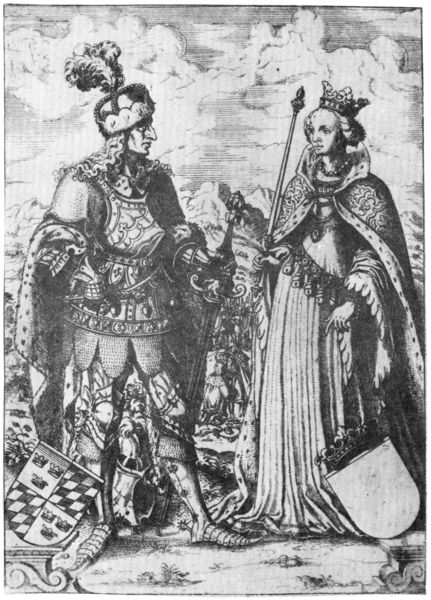
Titel: Bildnis von Theodorus III
Künstler: Jost Amman
Institution: (Seriendruck)
Schlagwörter: berg, feder, gemälde, himmel, mann, umhang, weiß, wolken, landschaft, frau, hintergrund, hut, kleid, nase, profil, schmuck, schwarz, zeichnung, gürtel, mütze, falten, federn, hermelin, kragen, pelz, rahmen, bildnis, hände, portrait, porträt, schlank, gewand, haare, mantel, reich, paar, krone, locken, schuhe, berge, gebirge, kette, grafik, graphik, könig, faltenwurf, dünn, schild, panzer, buch, bayern, druck, radierung, stich, seite, schwarzweiß, schwert, waffen, waffe, helm, stiefel, herrscher, schuh, heer, rüstung, verziert, wappen, ehepaar, brustpanzer, mittelalter, hochzeit, königin, dürer, drache, insignien, zepter, szepter, mann frau, kronen, vermählung, beinschienen, helb, königspaar, hochzeitsbild, königign, rüatung